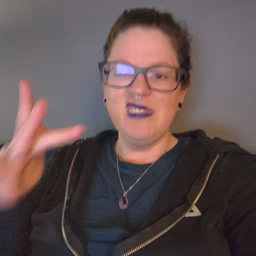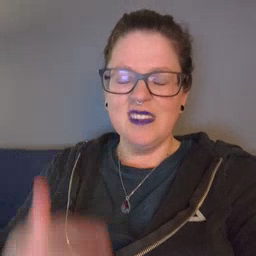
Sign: yucky